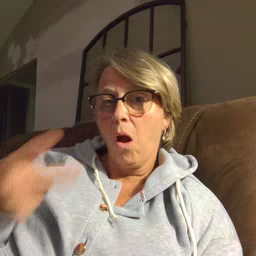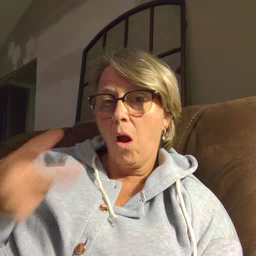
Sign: fall